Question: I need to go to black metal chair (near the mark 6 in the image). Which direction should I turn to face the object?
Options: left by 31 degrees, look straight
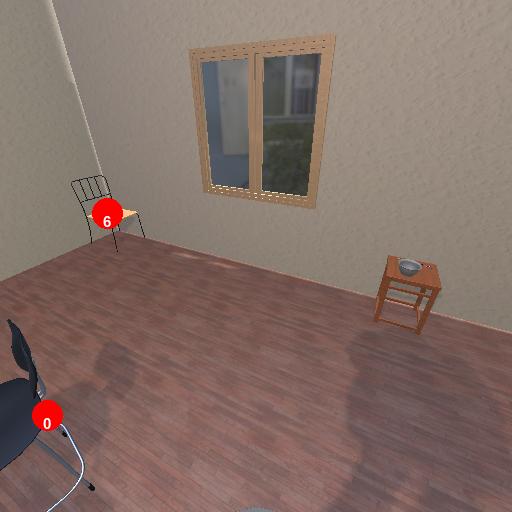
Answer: left by 31 degrees